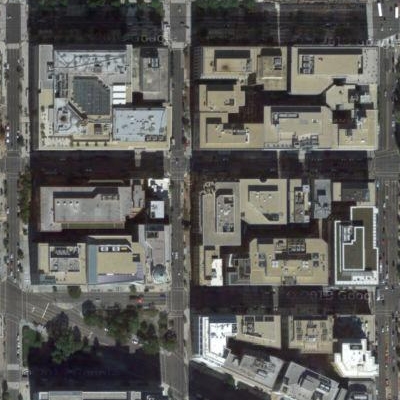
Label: cIndustry